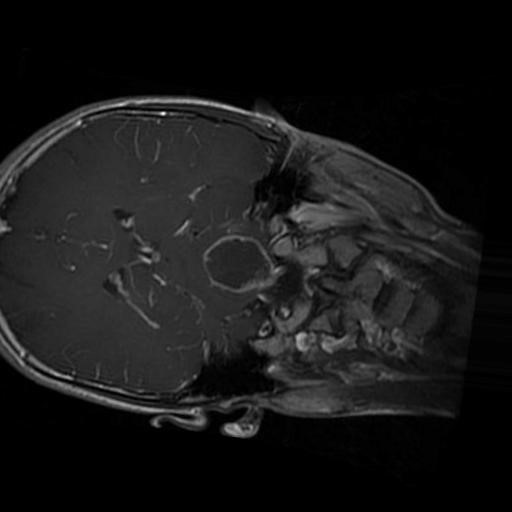
Label: brain_glioma